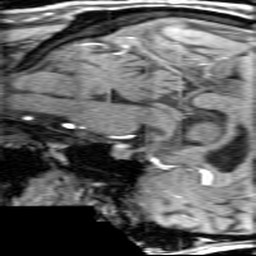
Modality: angio
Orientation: sagittal
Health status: ill
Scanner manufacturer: siemens
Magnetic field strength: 1.5 T
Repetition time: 0.039 s
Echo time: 0.00502 s